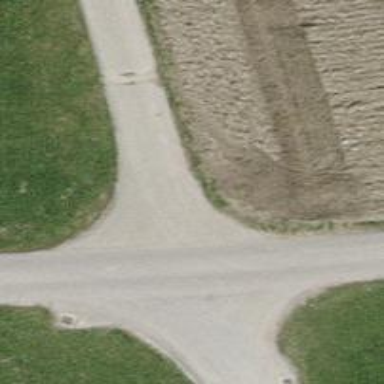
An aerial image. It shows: Unclassified road.